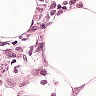
Metastatic tissue present: no